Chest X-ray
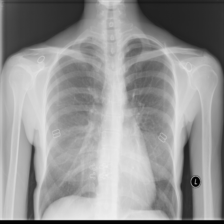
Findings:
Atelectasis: negative
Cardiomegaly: negative
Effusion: negative
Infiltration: positive
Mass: negative
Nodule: negative
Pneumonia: negative
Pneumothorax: negative
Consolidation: negative
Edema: negative
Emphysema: negative
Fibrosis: negative
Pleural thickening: negative
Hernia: negative